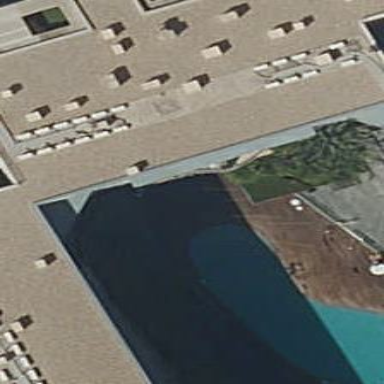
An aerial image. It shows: Swimming pool located in leisure land.